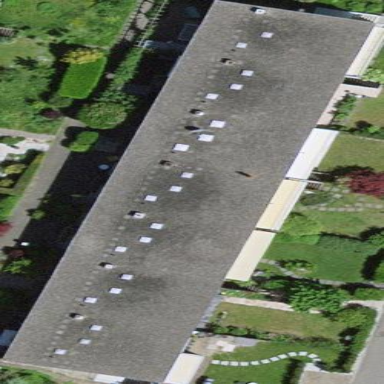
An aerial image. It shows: Terrace building.